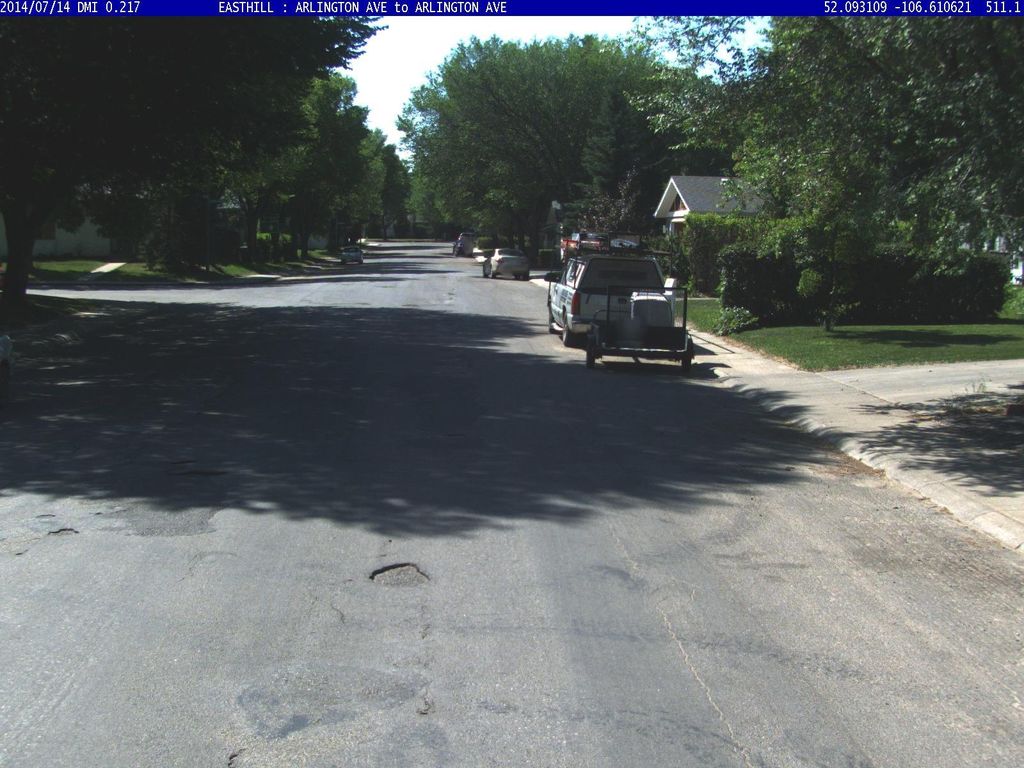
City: saskatoon